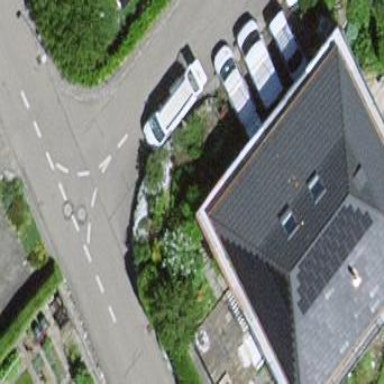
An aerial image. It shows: Residential building.